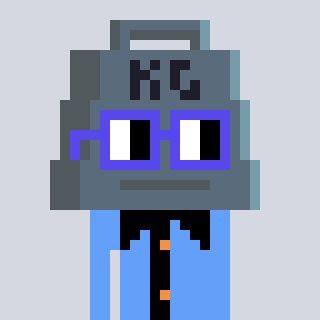
a pixel art character with square blue glasses, a weight-shaped head and a blue-colored body on a cool background